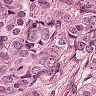
Metastatic tissue present: yes